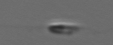
Label: flagellate_morphotype3